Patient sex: M
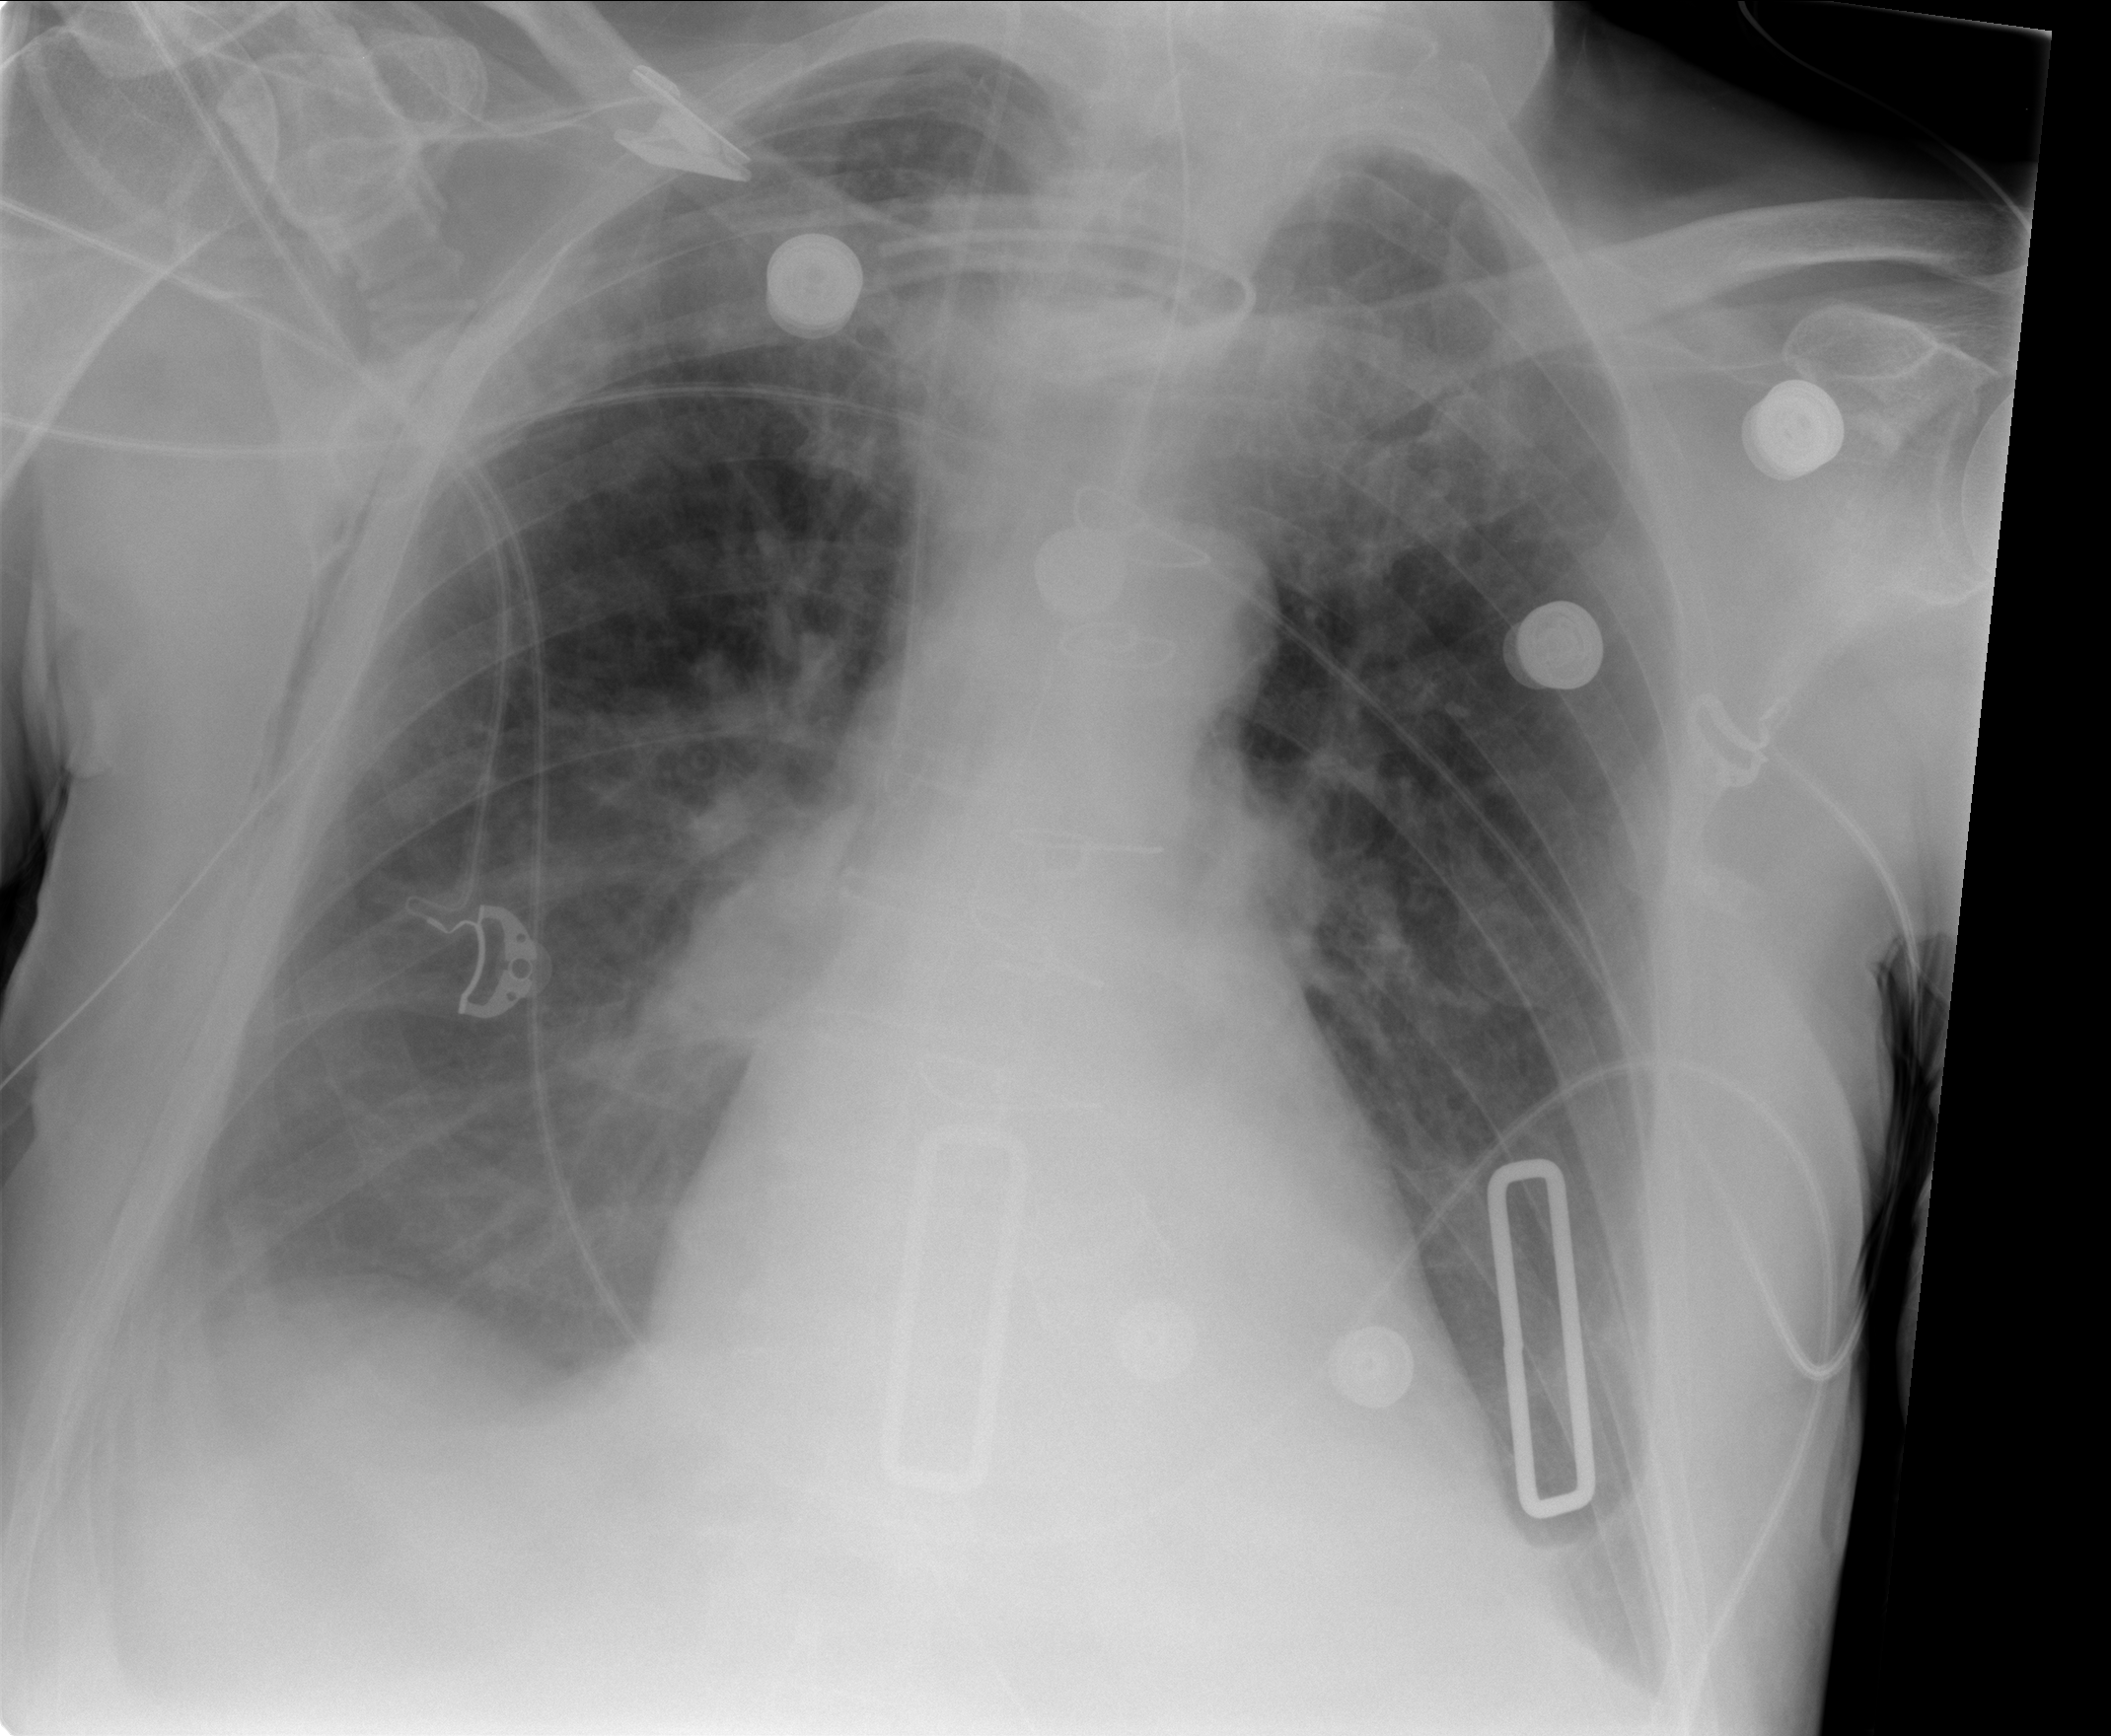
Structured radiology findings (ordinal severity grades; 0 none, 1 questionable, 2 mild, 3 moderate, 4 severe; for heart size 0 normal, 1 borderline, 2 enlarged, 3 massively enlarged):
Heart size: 2
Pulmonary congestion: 2
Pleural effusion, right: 2
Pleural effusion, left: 1
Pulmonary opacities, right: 1
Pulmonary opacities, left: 0
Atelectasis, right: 2
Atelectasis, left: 2